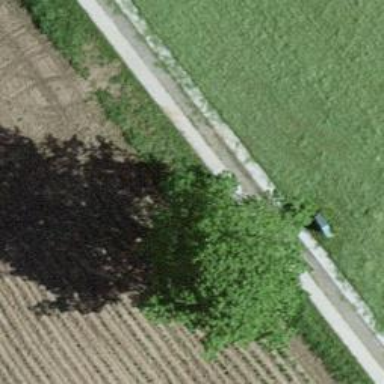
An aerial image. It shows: Brown bench in the vicinity.